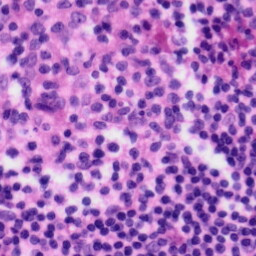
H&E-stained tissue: Tonsil